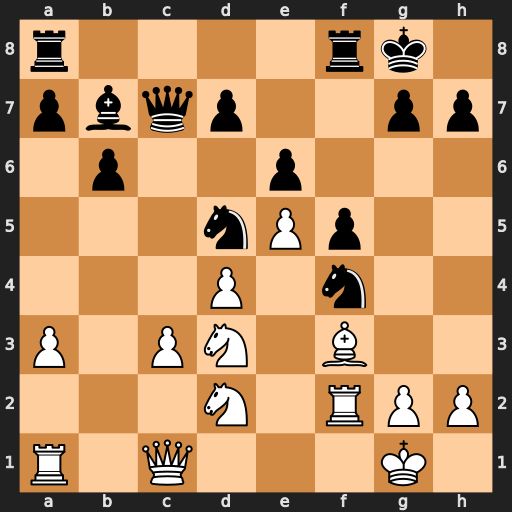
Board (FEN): r4rk1/pbqp2pp/1p2p3/3nPp2/3P1n2/P1PN1B2/3N1RPP/R1Q3K1
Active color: w
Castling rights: -
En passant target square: -
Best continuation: Nxf4 Nxf4 Bxb7